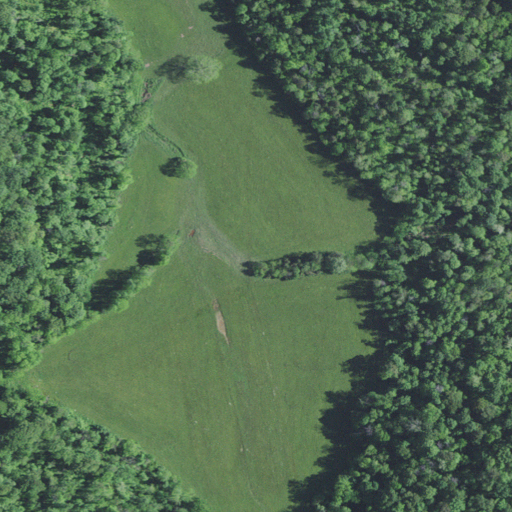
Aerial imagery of valley in Kentucky named McKee Hollow containing deciduous forest, pasture, and mixed forest